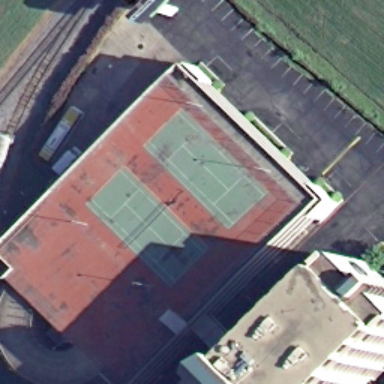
The two tennis courts were neatly arranged on the red floor .